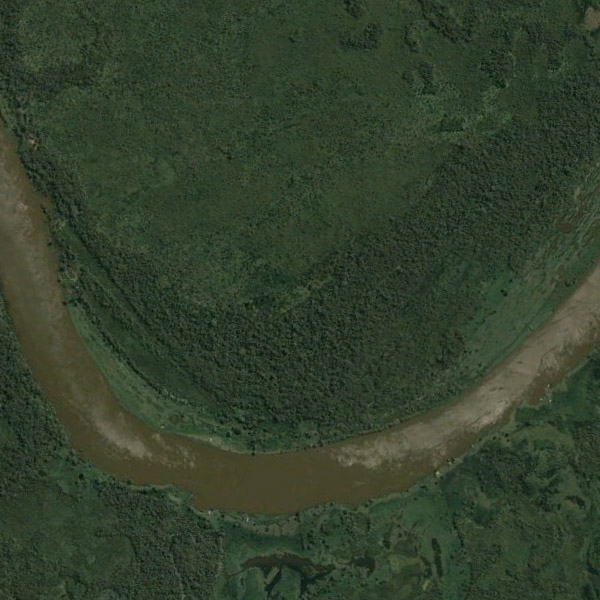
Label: River